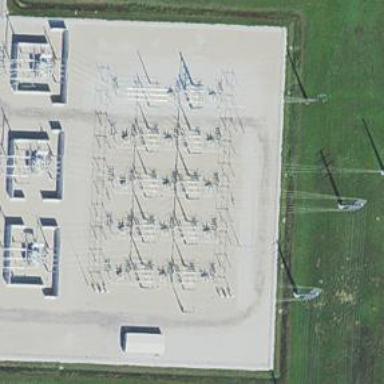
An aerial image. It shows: Power line with three cables configured as busbar.